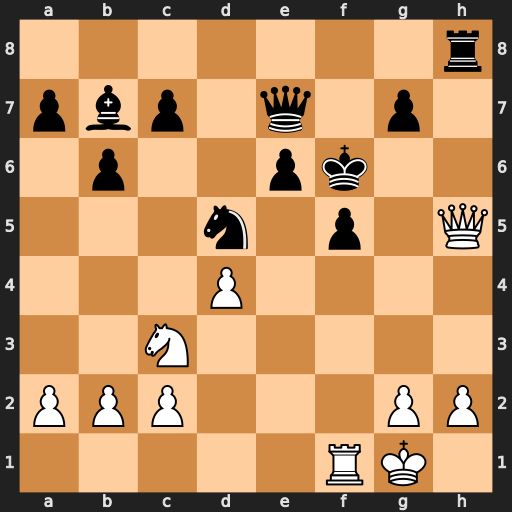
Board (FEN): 7r/pbp1q1p1/1p2pk2/3n1p1Q/3P4/2N5/PPP3PP/5RK1
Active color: w
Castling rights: -
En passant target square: -
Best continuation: Ne4#